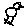
Label: bird